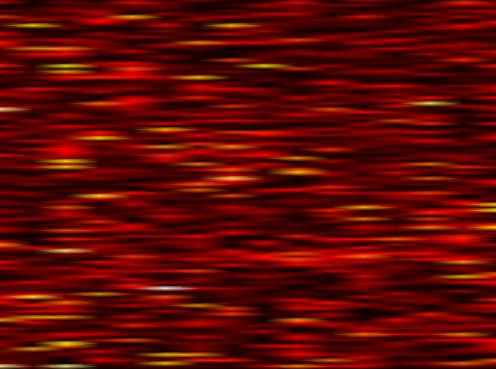
Label: FOFDM